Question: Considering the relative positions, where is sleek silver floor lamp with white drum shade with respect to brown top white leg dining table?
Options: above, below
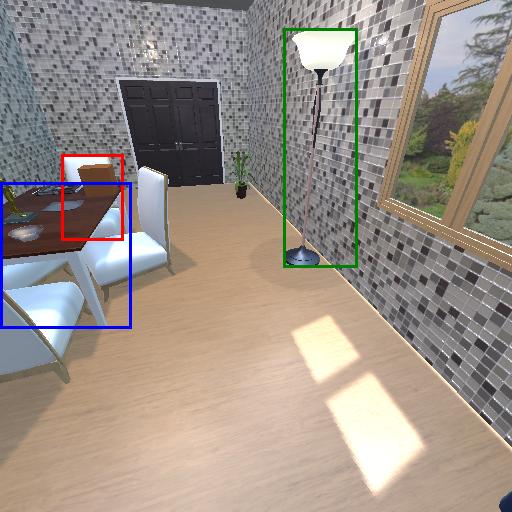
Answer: above